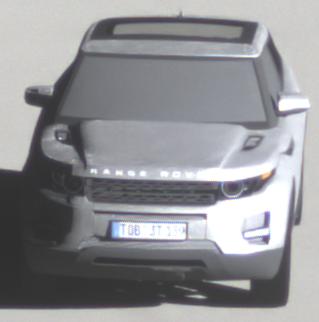
Make: Land Rover
Model: Range Rover Evoque 2.0 Si4
Detailed model: Range Rover Evoque (I)
Model produced from: 2011/08
Model produced until: 2013/11
Doors: 5
Color: white
Road condition: dry road
Daytime: morning or afternoon
Contrast: high contrast